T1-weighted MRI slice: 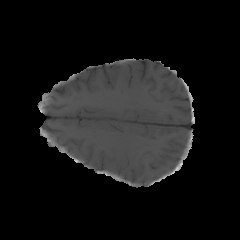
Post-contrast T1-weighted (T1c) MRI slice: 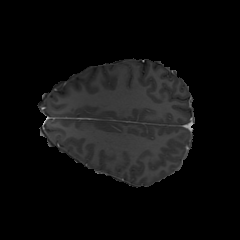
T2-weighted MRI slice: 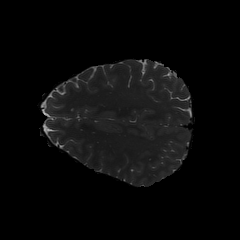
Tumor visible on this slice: no